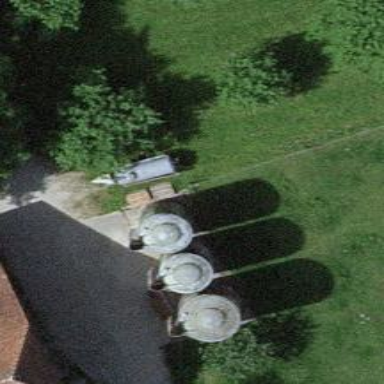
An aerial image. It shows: Silo.